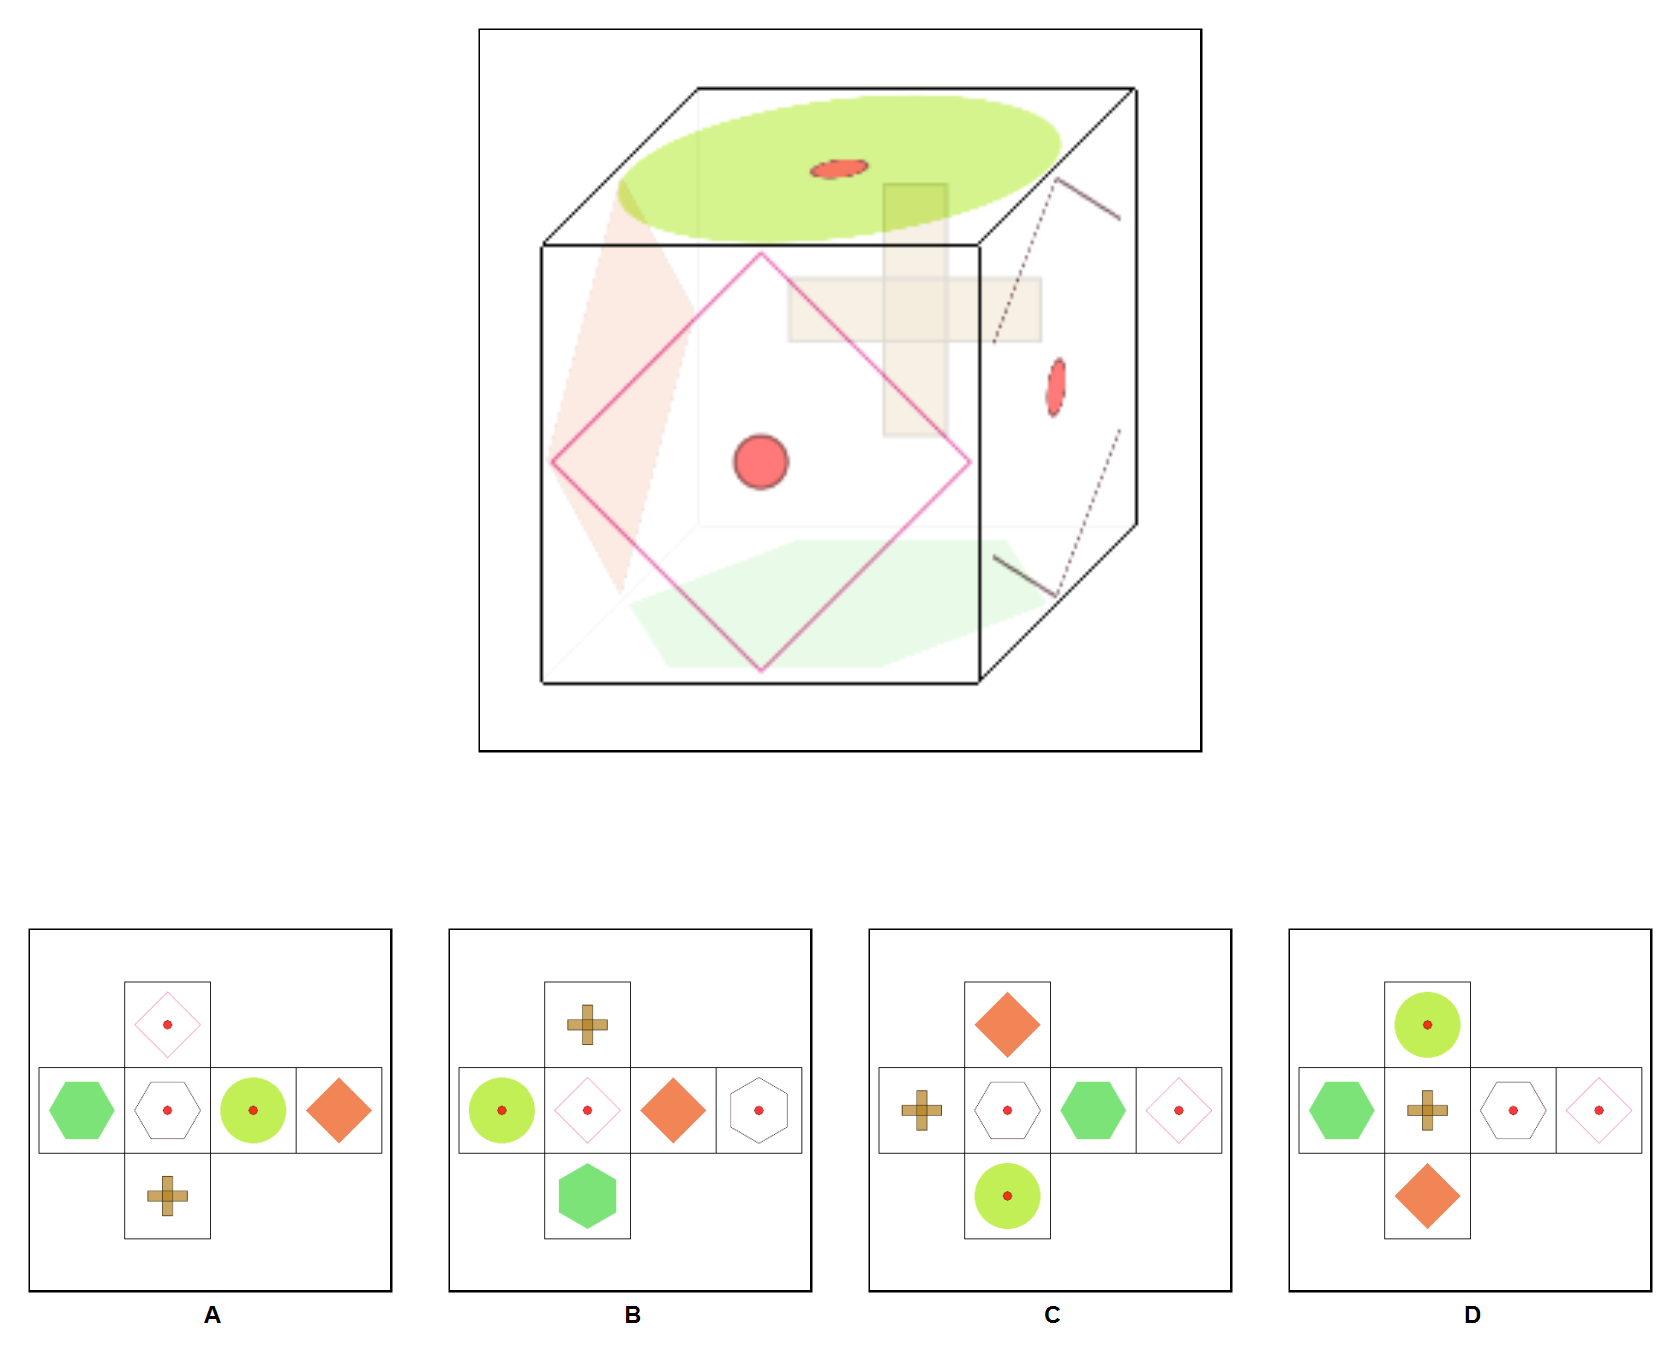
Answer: A